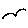
Label: bird